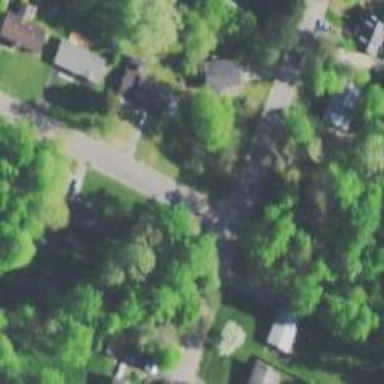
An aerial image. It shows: Asphalt road in residential area.